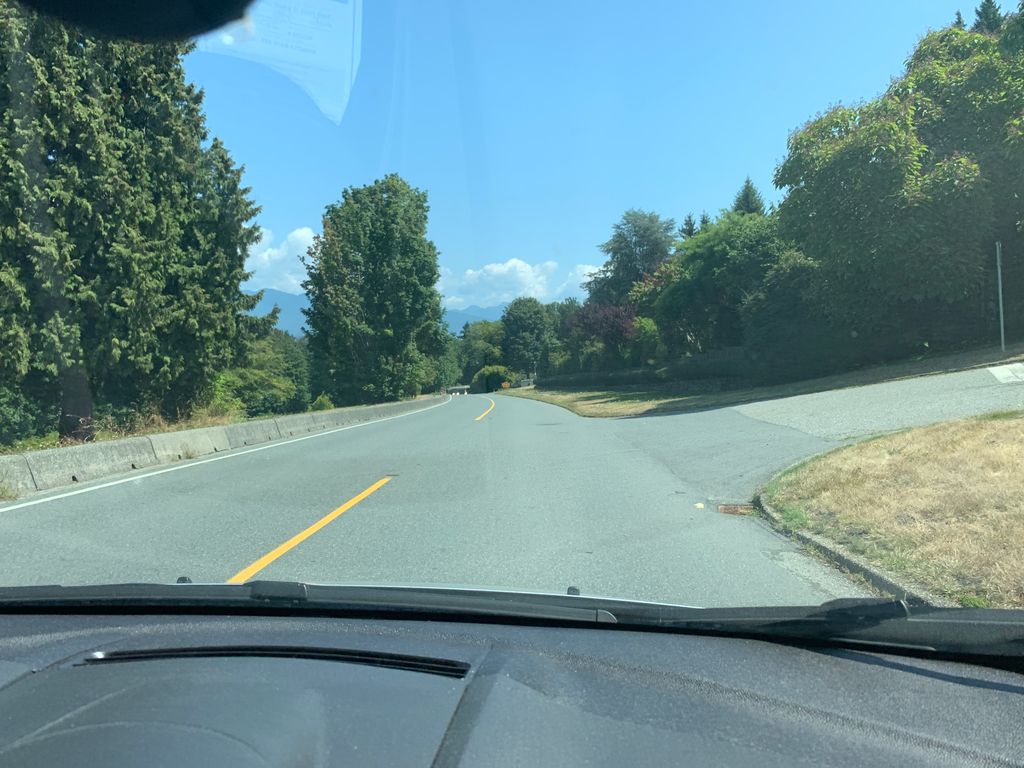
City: vancouver